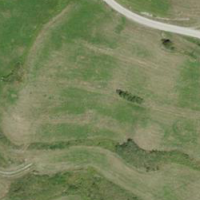
EUNIS habitat code: 26
Species observed at this site:
Succisa pratensis